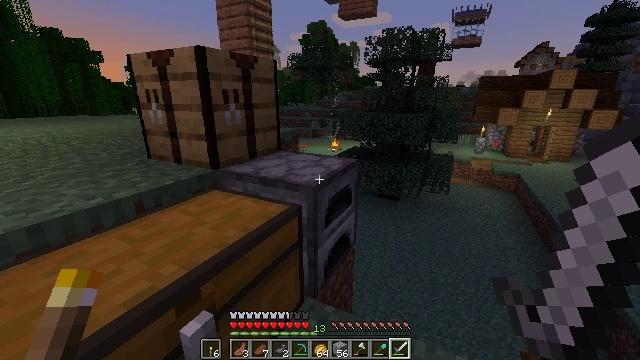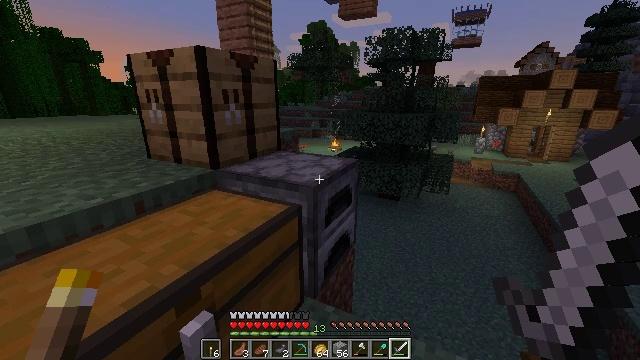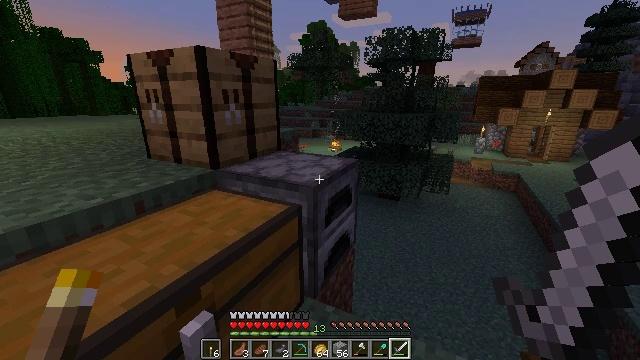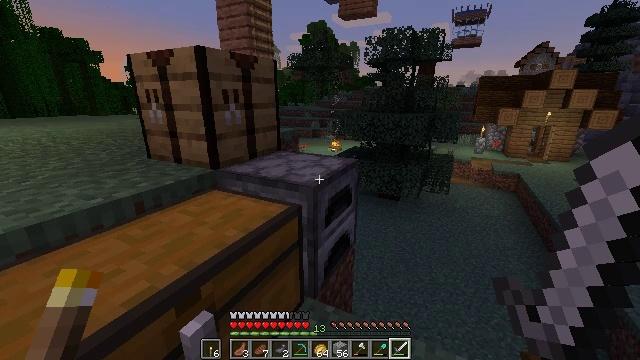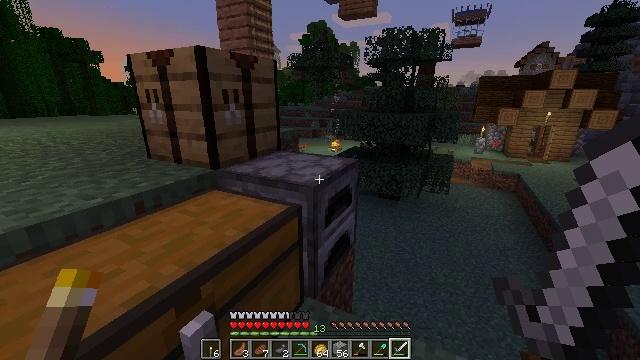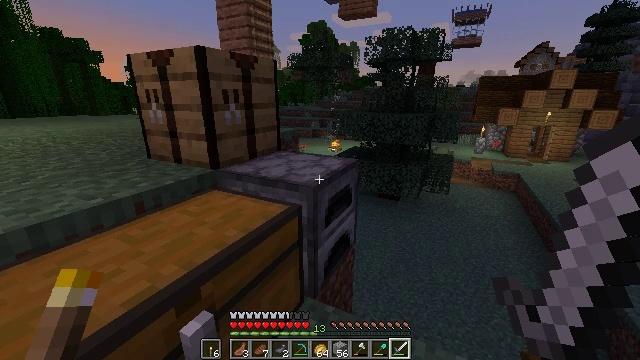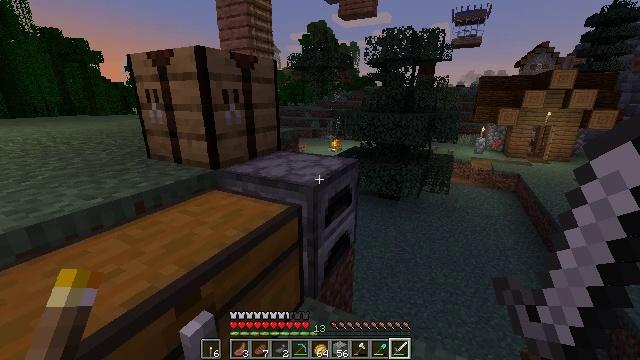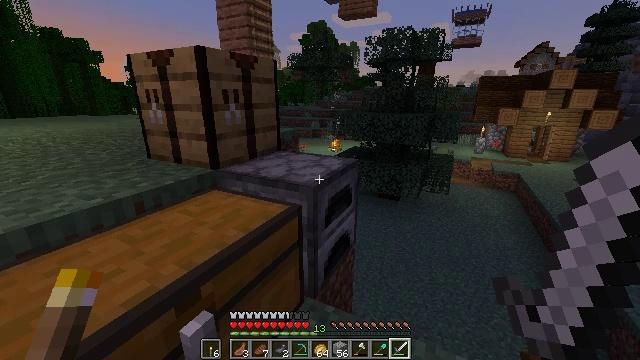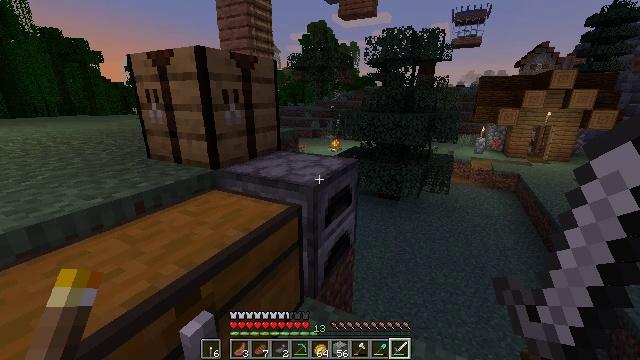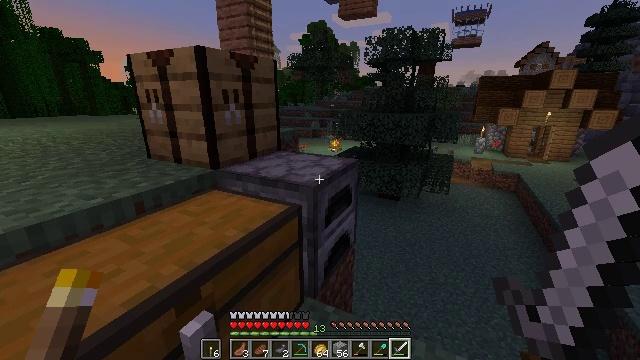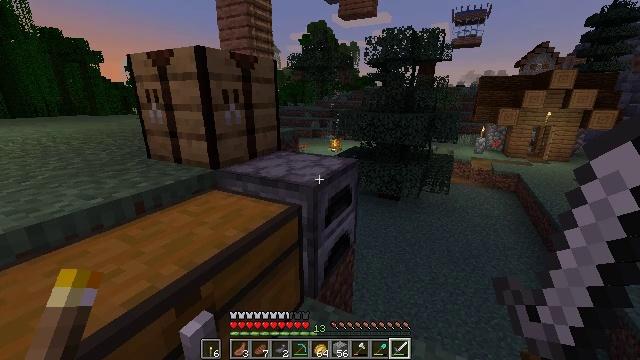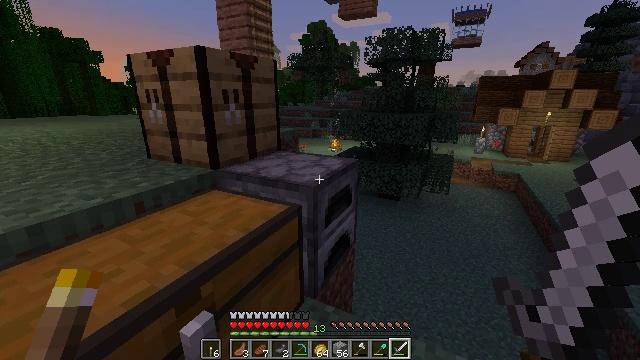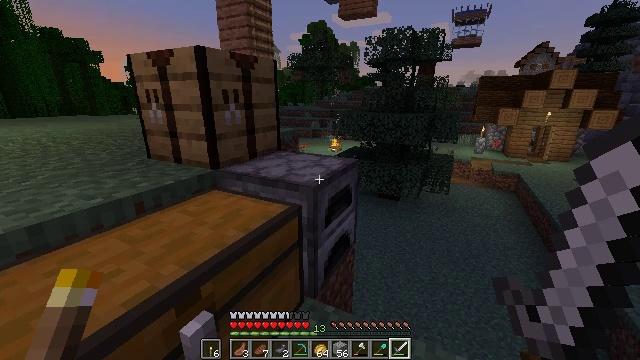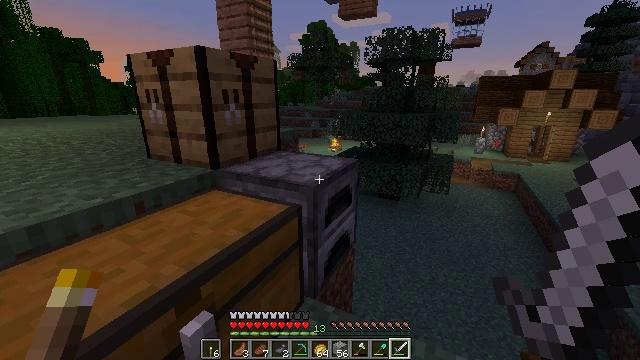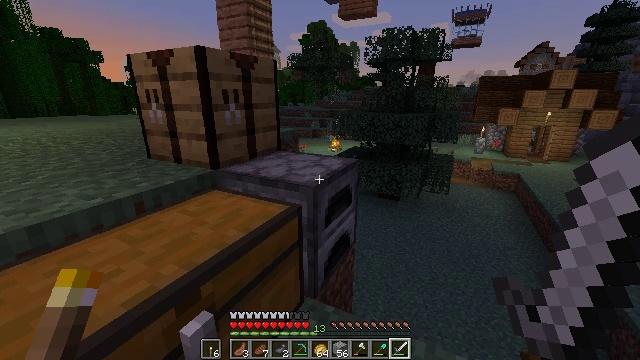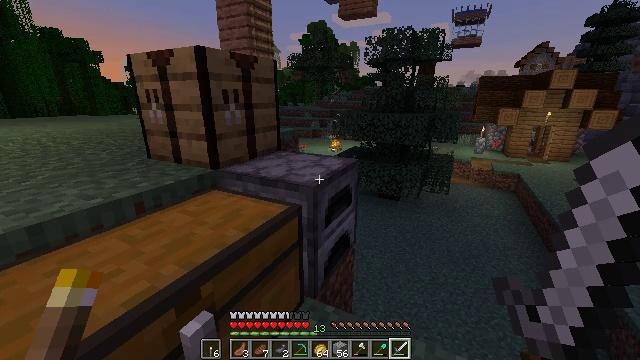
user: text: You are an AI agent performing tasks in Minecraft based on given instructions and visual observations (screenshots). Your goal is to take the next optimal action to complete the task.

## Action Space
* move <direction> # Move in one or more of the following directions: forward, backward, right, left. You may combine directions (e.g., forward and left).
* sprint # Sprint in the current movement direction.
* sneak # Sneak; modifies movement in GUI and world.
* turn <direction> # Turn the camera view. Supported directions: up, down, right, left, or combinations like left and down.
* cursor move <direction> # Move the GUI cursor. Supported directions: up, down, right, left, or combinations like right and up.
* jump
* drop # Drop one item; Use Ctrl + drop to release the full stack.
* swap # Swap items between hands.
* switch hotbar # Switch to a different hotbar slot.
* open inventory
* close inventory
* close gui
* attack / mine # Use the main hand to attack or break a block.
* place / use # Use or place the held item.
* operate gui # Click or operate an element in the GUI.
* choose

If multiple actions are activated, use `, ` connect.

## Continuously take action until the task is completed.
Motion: motion action
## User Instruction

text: Gather melon for food.
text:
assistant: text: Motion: no_op
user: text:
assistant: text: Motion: no_op
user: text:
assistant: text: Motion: no_op
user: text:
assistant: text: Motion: no_op
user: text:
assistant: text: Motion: no_op
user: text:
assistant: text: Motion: no_op
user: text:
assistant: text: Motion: no_op
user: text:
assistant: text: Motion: no_op
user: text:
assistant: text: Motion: no_op
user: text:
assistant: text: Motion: no_op
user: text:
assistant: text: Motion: no_op
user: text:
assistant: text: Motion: no_op
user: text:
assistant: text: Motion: no_op
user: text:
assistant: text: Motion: no_op
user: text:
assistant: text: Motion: no_op
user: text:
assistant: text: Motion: no_op
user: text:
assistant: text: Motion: no_op
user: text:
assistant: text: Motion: no_op
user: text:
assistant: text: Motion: no_op
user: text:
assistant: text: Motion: no_op
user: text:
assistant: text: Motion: no_op
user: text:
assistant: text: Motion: no_op
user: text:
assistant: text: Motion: no_op
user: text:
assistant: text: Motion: no_op
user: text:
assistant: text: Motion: no_op
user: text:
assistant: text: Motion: no_op
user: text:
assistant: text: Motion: no_op
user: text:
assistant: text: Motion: no_op
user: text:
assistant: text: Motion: no_op
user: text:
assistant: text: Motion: no_op